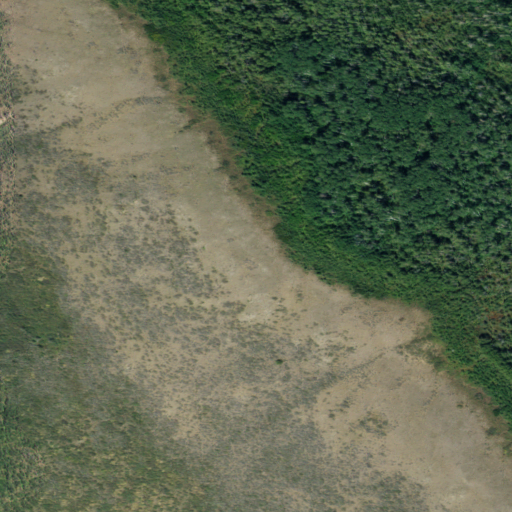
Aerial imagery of ridge(s) in Idaho named Schmid Ridge containing shrub, evergreen forest, and deciduous forest